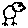
Label: bird